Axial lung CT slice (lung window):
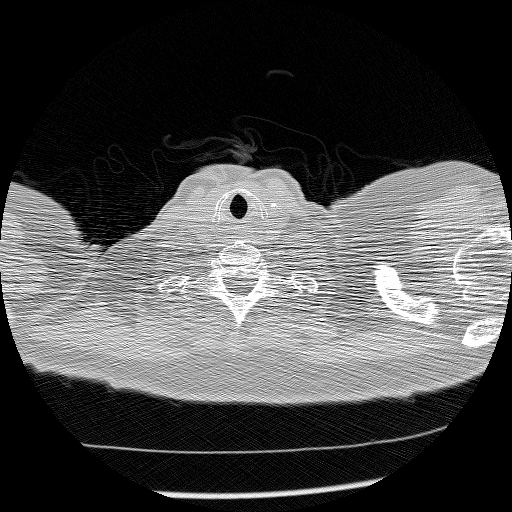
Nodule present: no